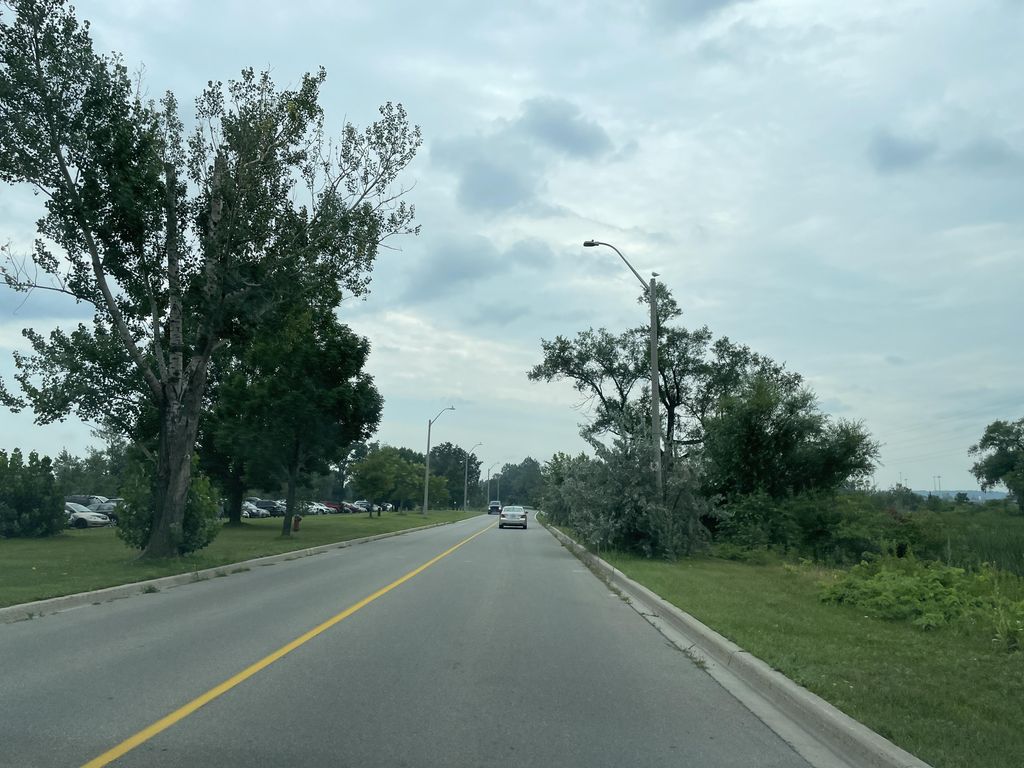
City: hamilton